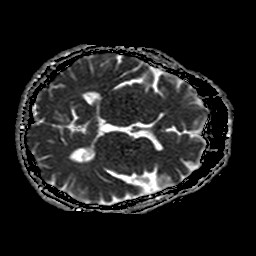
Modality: ADC
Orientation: axial
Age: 52
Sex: male
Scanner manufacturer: philips
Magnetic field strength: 1.5 T
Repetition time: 3.368 s
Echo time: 0.09255 s